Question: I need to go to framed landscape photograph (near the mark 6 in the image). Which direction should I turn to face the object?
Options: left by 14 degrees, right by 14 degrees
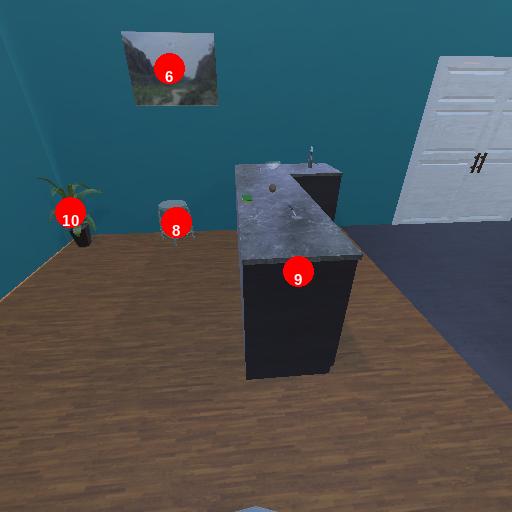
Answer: left by 14 degrees